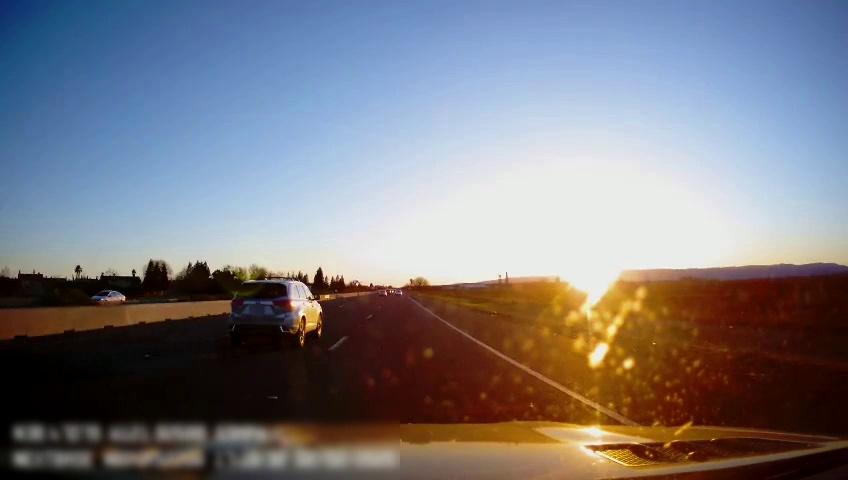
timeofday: Day
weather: Sunny
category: Drivable Space
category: Vehicles | SUV
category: Vehicles | Car
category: Lanes | Alternate Lane
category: Lanes | Current Lane
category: Lanes | Alternate Lane